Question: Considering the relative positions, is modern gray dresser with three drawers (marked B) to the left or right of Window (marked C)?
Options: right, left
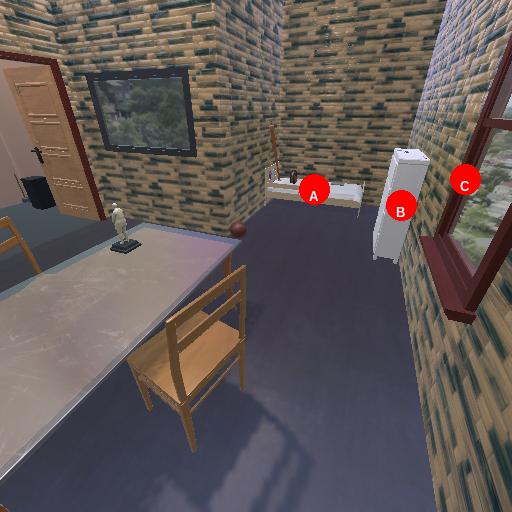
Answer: right